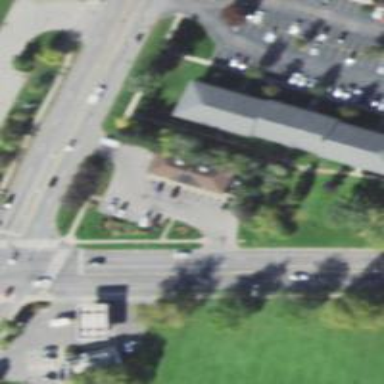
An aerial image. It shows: Simple path that serves as footway.